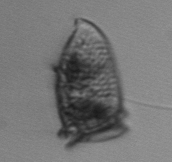
Label: Dinophysis_norvegica